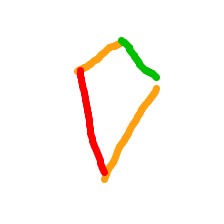
Shape: kite